Interaction volume radius: 5 \u00c5
Interaction volume height: 15 \u00c5
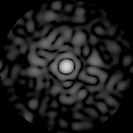
Disorder parameter: 0.866